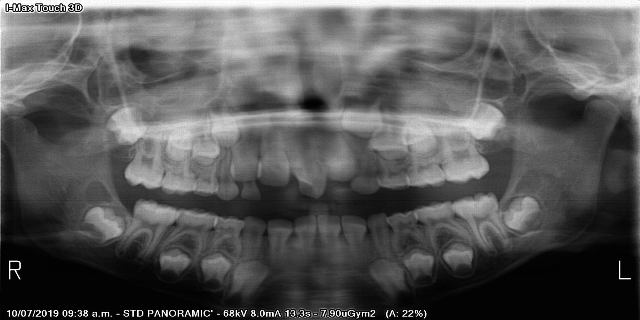
adult